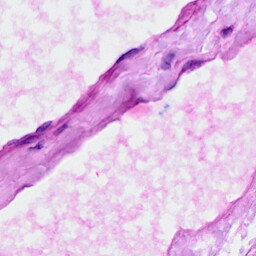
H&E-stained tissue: Ovarian